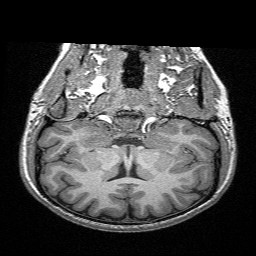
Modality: T1w
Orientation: sagittal
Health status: ill
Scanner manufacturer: siemens
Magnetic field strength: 3 T
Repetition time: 2.3 s
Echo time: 0.00298 s